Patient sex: M
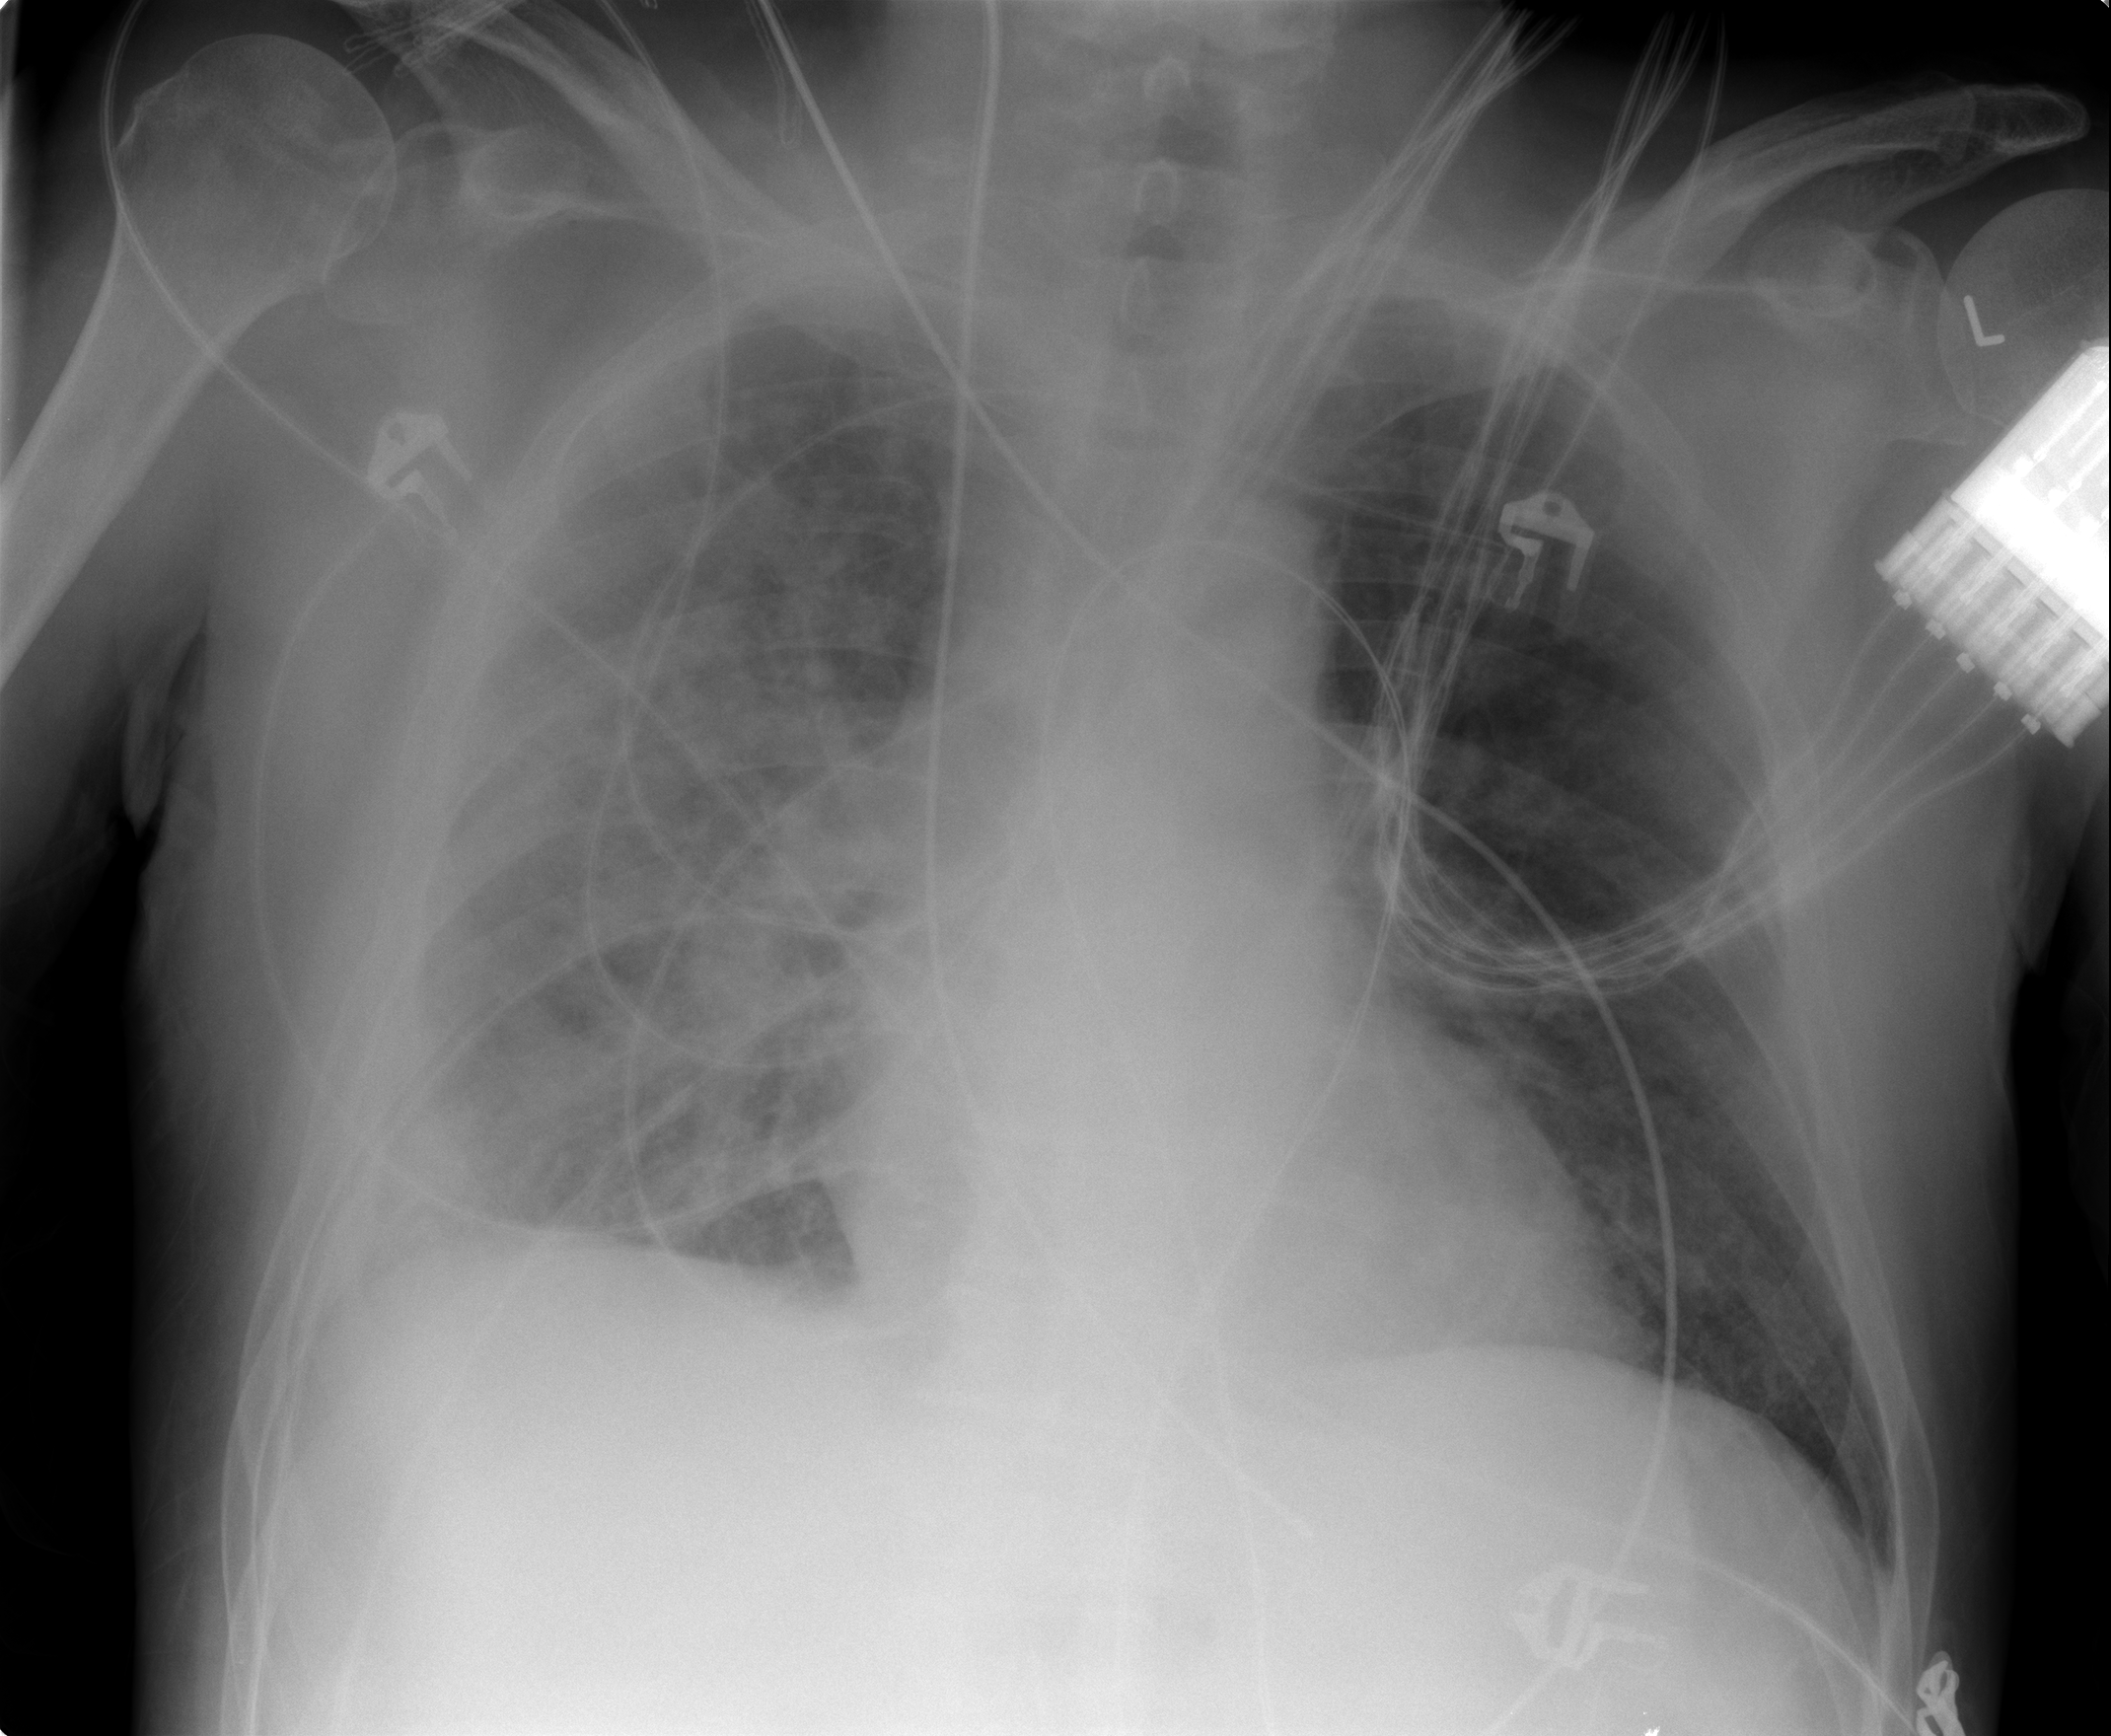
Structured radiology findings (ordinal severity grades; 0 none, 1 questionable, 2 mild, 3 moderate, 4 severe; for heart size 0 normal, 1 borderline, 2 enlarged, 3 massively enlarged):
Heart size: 0
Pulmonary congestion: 2
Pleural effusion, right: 2
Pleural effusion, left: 2
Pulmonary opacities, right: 3
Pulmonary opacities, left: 0
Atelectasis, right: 3
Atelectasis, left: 3